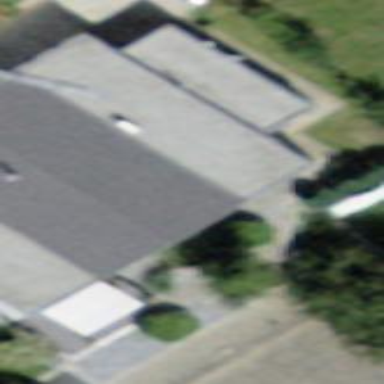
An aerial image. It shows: Simple and straightforward house.